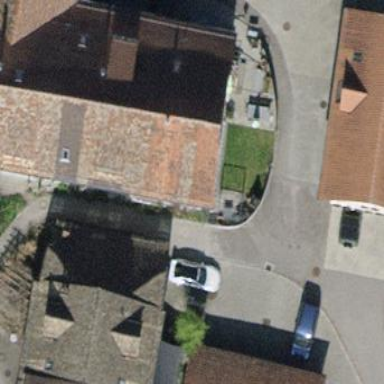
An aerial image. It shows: Terrace building with gabled roof.